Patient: sex M, age 53
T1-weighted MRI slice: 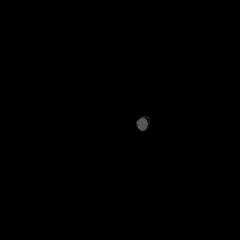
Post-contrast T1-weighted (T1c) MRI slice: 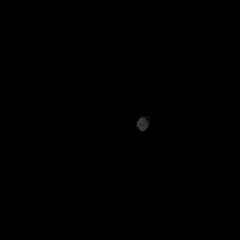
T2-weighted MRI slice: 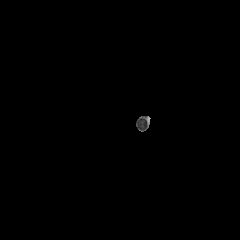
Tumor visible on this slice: no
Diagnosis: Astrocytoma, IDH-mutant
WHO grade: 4